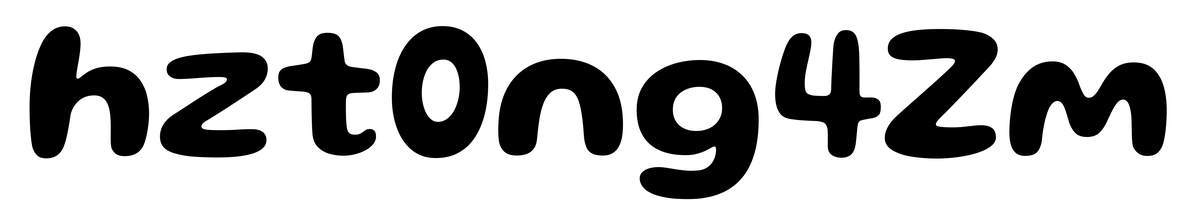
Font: Gluten_SemiBold